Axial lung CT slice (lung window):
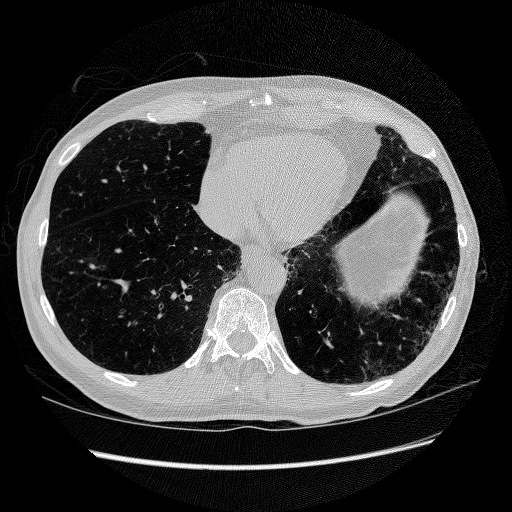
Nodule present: no